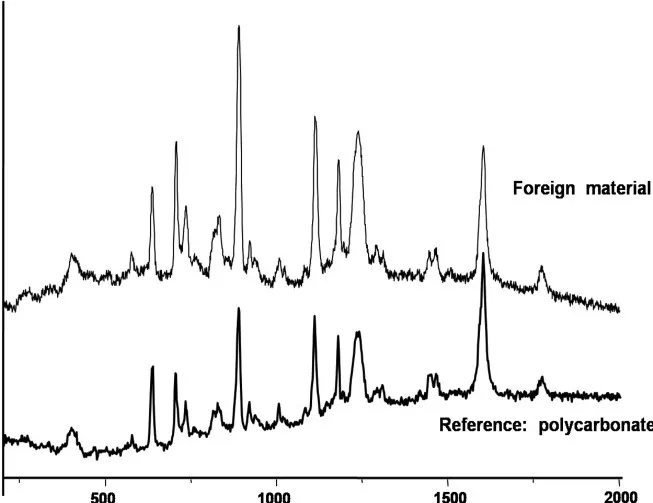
Case 3: Confocal laser Raman microprobe spectrum of a non-metallic fragment identified as bisphenol-A-polycarbonate.
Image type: electrography (ekg)